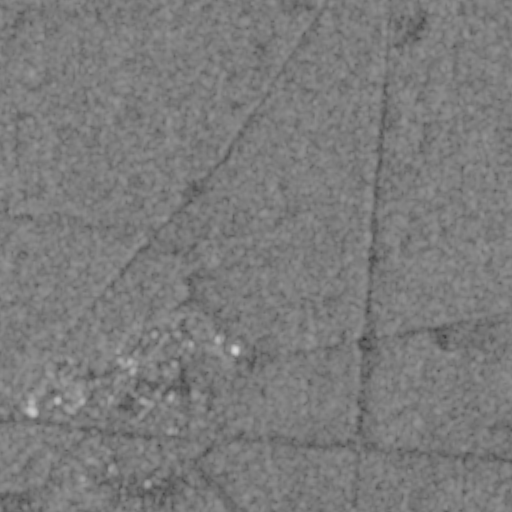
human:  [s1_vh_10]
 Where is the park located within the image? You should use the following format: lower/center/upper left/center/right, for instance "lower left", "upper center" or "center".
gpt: The park is located in the lower left of the image.
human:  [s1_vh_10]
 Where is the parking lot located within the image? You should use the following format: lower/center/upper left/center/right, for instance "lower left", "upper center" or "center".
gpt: The parking lot is located in the lower left of the image.
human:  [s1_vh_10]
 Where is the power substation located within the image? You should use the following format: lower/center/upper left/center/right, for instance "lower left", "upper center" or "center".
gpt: The power substation is located in the lower left of the image.
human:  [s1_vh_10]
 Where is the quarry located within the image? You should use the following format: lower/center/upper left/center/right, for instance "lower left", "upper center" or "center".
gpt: There is no quarry in the image.

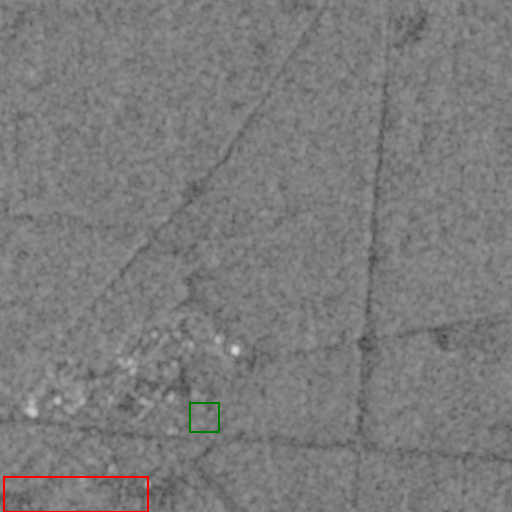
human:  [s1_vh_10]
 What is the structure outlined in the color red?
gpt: The structure outlined in red is a park.
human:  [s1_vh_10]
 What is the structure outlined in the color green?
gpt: The structure outlined in green is a power substation.
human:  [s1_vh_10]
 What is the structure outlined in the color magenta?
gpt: There is no magenta outline.